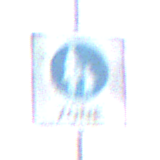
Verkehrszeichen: BeginnFussgaengerzone
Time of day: SunriseSunset
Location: Outdoor (Nature)
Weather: PartlyCloudy
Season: NotSpecified
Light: Natural